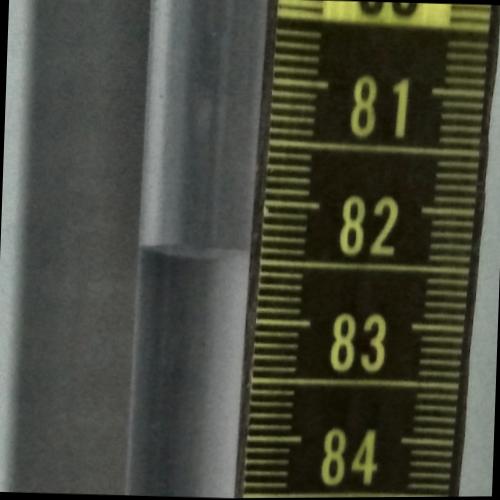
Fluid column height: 82.5 cm